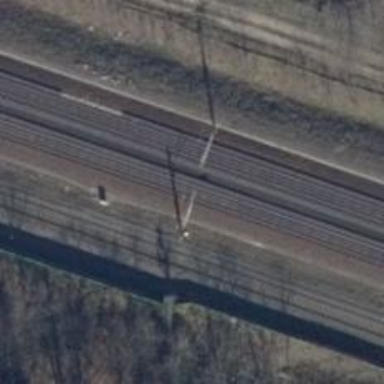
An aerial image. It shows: Railway milestone with catenary mast.